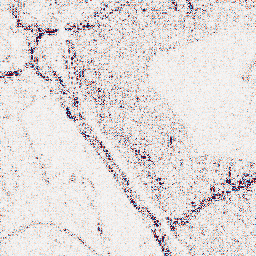
Category: wavelet
Decomposition family: wavelet_dwt
Decomposition parameters: wavelet: db4
level: 1
Upsampling method: regularized
Upsampling parameters: scale: 2
lambda_reg: 0.001
Upsampling scale: 2